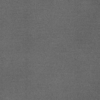
Label: dusty